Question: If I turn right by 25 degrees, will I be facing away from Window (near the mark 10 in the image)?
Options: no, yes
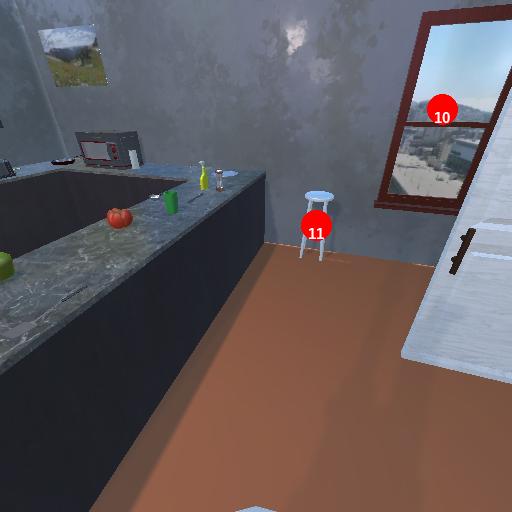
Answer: no